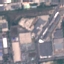
Land use / land cover: Industrial